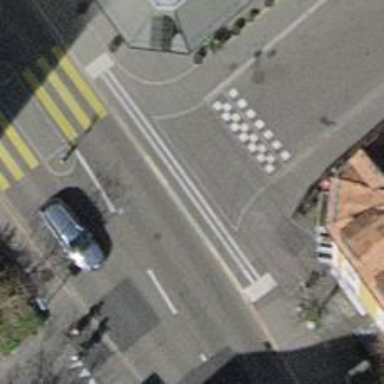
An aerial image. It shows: Unmarked crossing with traffic calming table on the road.